Interaction volume radius: 5 \u00c5
Interaction volume height: 15 \u00c5
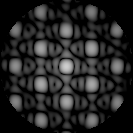
Disorder parameter: 0.1162